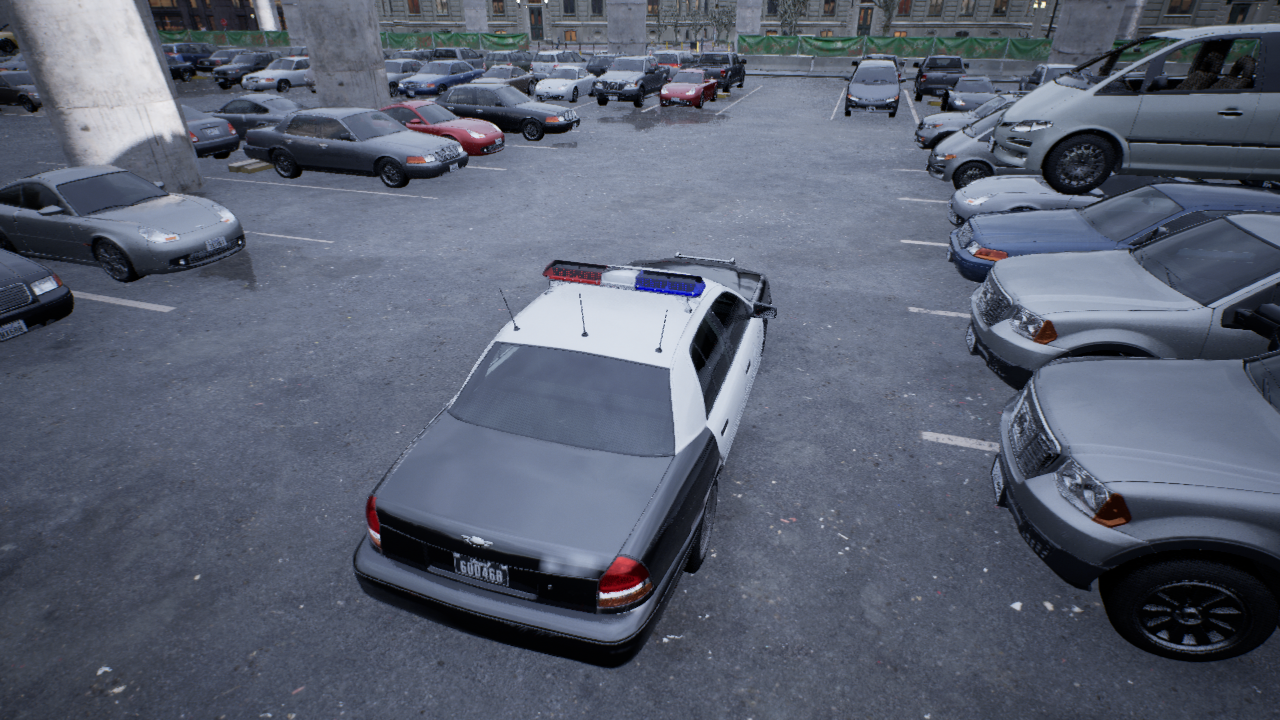
Venue: arterial
Lighting: overcast
Vehicle rig: sedan